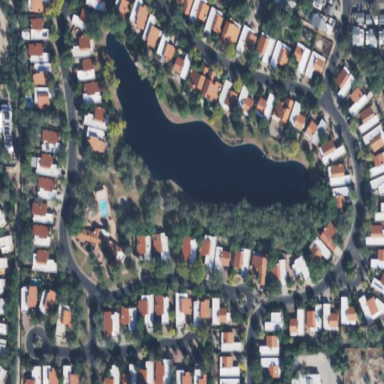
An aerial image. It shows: This residential area consists of single-family homes.